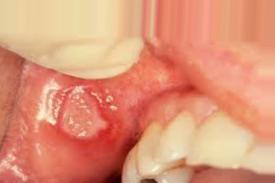
Condition: Mouth Ulcer